Field crop: tomato
Growth stage: 2
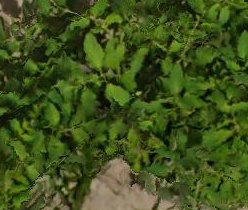
Species: tomato